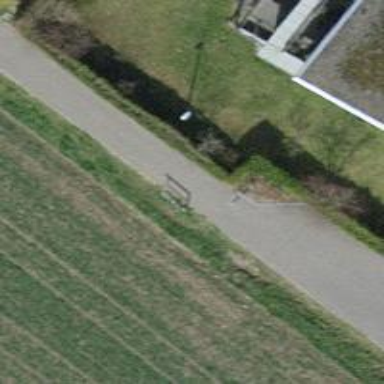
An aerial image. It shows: Cycle barrier.